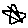
Label: star